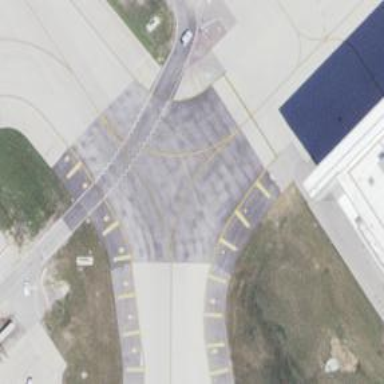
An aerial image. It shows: View of taxiway at the airport.